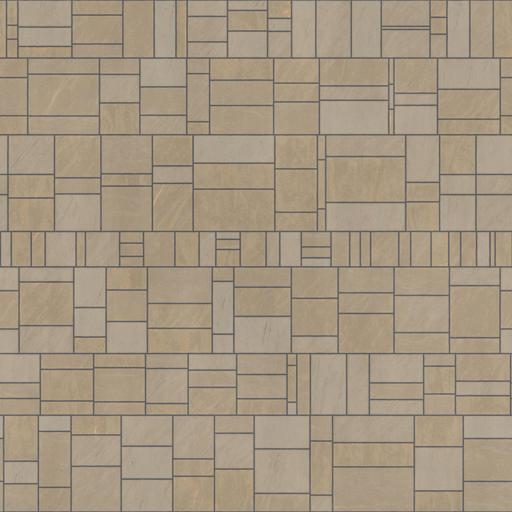
Tags: beige rough tiled tiles uneven white